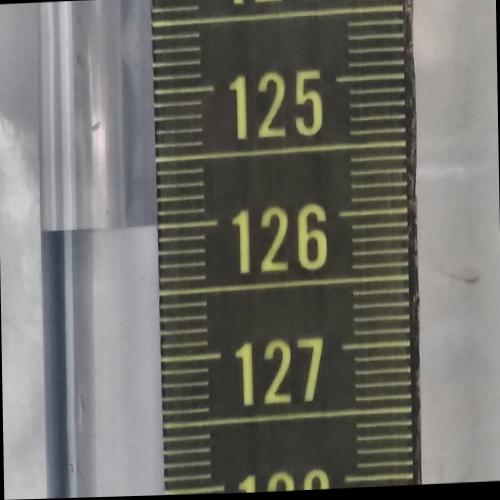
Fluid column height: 126.0 cm